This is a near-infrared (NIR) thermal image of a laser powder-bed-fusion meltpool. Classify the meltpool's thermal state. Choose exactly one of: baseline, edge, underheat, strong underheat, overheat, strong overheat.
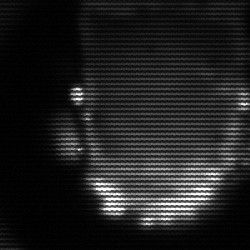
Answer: baseline